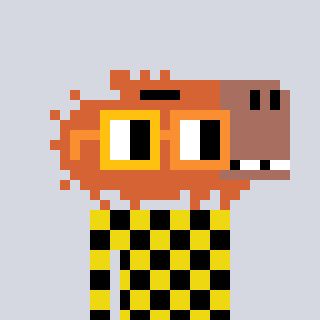
a pixel art character with square yellow and orange glasses, a capybara-shaped head and a yellow-colored body on a cool background